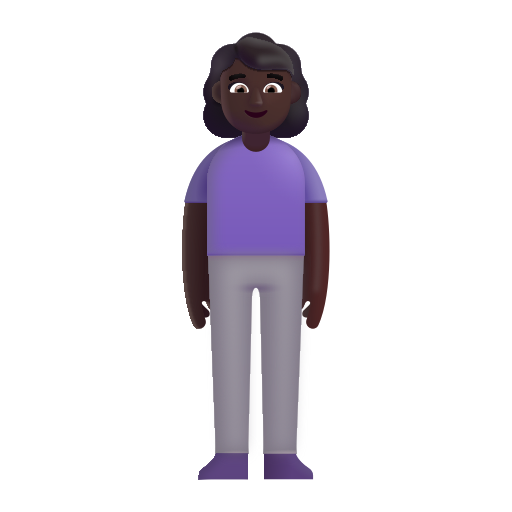
woman standing color dark